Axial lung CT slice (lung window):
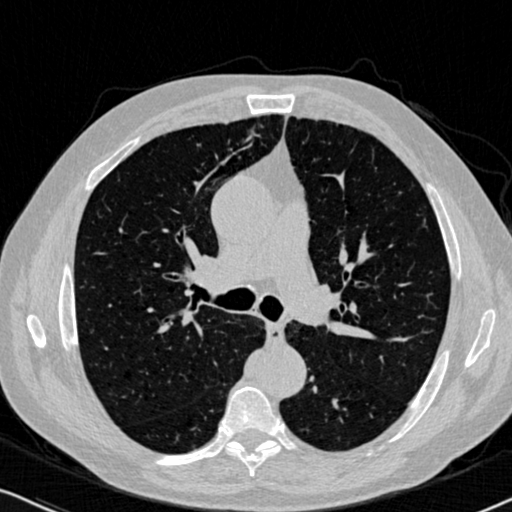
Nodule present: no